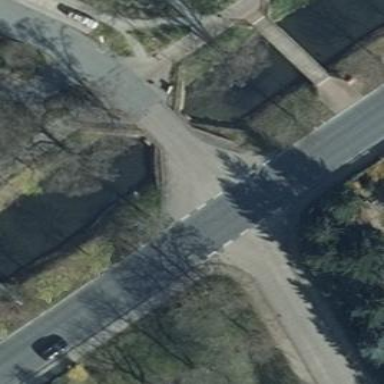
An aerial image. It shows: Junction on tertiary road.